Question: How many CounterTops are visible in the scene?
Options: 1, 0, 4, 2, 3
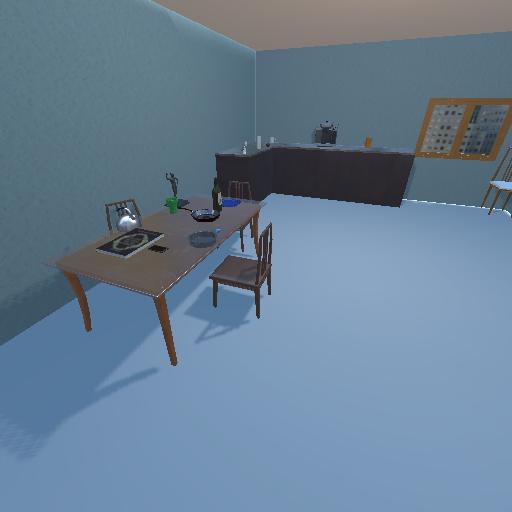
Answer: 1